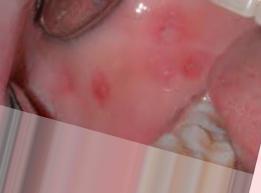
Condition: Mouth Ulcer